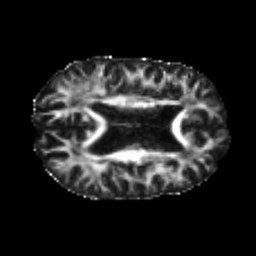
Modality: FA
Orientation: axial
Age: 21
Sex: male
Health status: healthy
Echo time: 0.074 s